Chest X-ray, AP view. Patient: 40 years old, sex M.
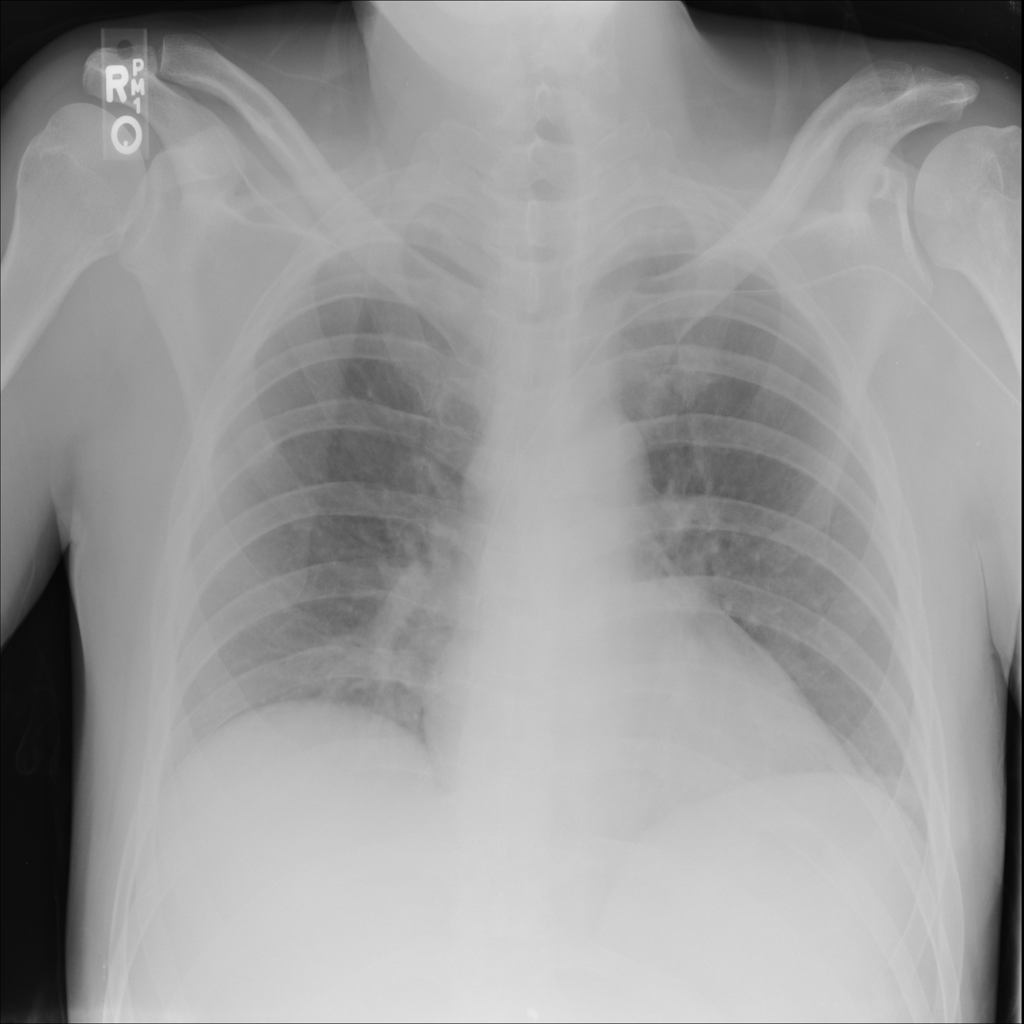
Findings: No Finding